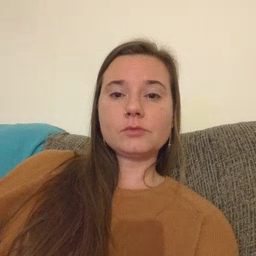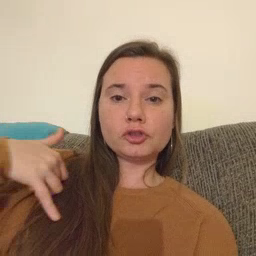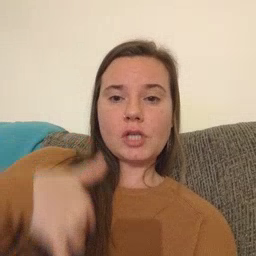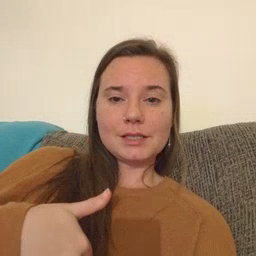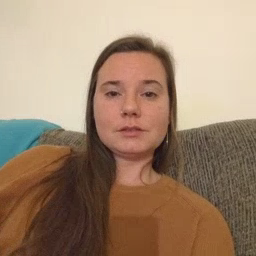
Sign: jacket